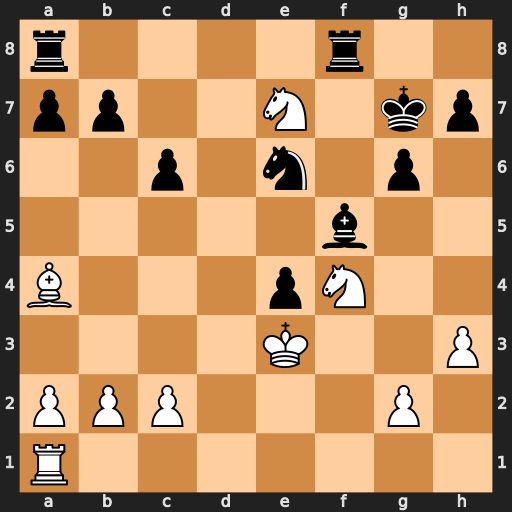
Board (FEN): r4r2/pp2N1kp/2p1n1p1/5b2/B3pN2/4K2P/PPP3P1/R7
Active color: w
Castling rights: -
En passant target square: -
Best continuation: Nxf5+ Rxf5 Nxe6+